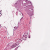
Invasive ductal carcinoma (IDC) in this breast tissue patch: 0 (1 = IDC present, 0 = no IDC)